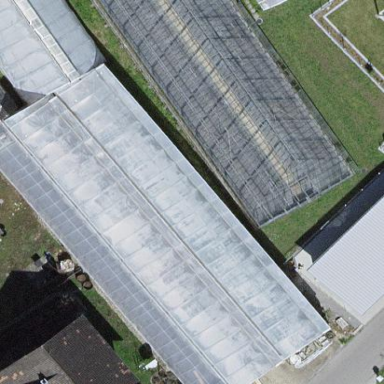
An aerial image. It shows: Greenhouse.